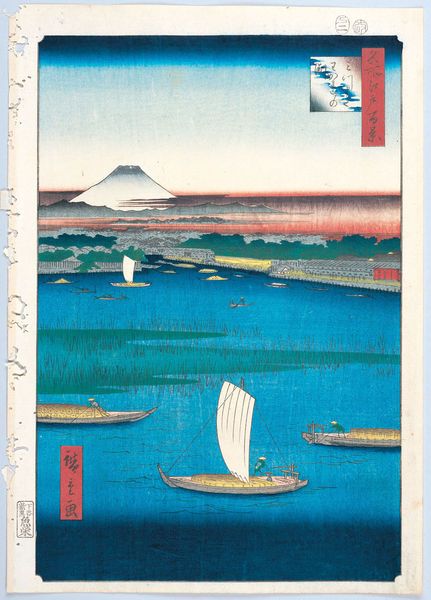
Titel: 100 berühmte Ansichten von Edo
Künstler: Utagawa Hiroshige
Schlagwörter: himmel, meer, wasser, weiß, landschaft, see, pastell, gras, rot, schilf, insel, land, boot, boote, japan, schrift, segelboot, segelschiffe, fischer, moderne, segelschiff, japanisch, vulkan, asien, illustration, china, inseln, heiliger berg, fuji, 20. jahrhundert, kanji, berk, buchillustratio